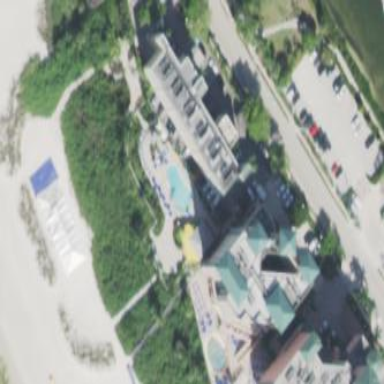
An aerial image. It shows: Hotel building.